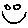
Label: smiley face